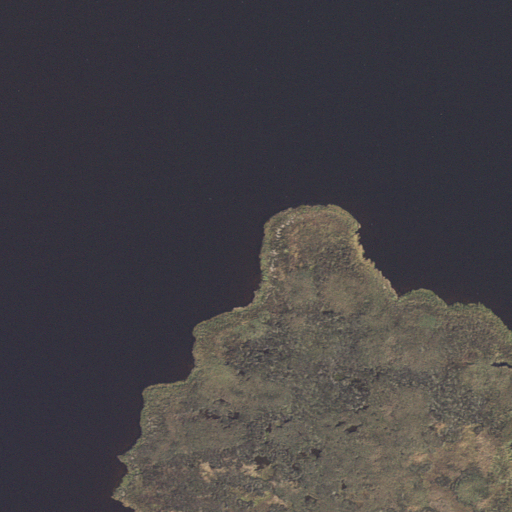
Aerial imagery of cape in North Carolina named Broad Creek Point containing open water and herbaceous wetlands